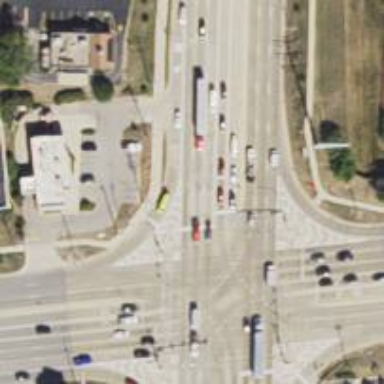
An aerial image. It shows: Traffic island located on footway.